Question: I get this error when doing anything in cmd involving Ionic and Android, e.g. Ionic build Android, or Ionic emulate Android etc... What does the error mean, is it important, and how do I fix it?

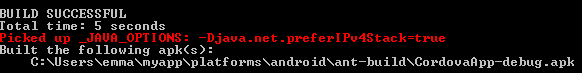
Answer: This "error" will happen if the variables JAVA_TOOL_OPTIONS or _JAVA_OPTIONS are set. I don't believe it is or should be of much concern to anything. As long as the application runs fine I see no real issue. So no, it is not very important, and seeing as the application was still built (and is likely working normally), I don't see a reason to try and correct it.'
Additionally if you do have errors within the application where this is the root cause, <URL> might be of some help.
Relevant/important post from the thread:
> A quick Google search indicates that this is output from the Java
virtual machine upon realizing that certain environment variables,
JAVA_TOOL_OPTIONS and JAVA_OPTIONS have been set.<URL>These variables might be introduced in your Eclipse launch
configuration. More likely, they may have been set in your
workstation's environment by something you've recently installed.On Windows XP, you can access the environment variables by right
clicking on "My Computer", selecting "Properties", switch to the
"Advanced" tab and click "Environment Variables". In that window, you
should be able to see if the environment variable has been set up.Alternatively, you can open a command prompt and type "SET" to see
what environment variables have been set.